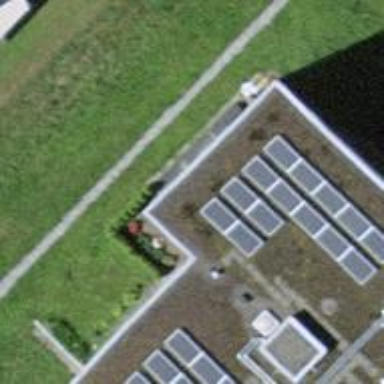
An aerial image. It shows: Solar power generator using photovoltaic panels.